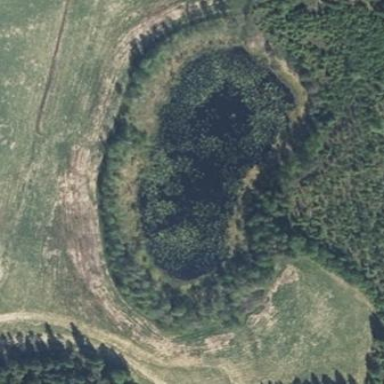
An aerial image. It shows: Swampy wetland area.